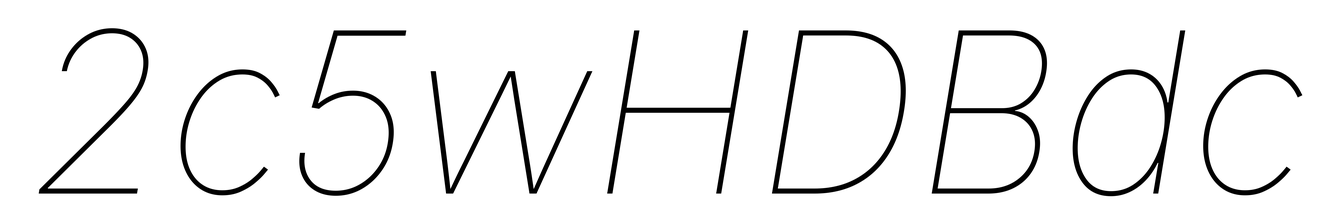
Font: Inter-Italic_Thin_Italic